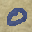
Label: 0